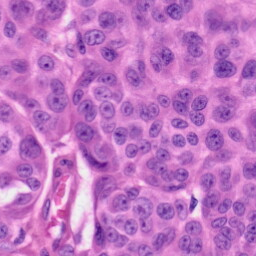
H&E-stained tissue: Skin